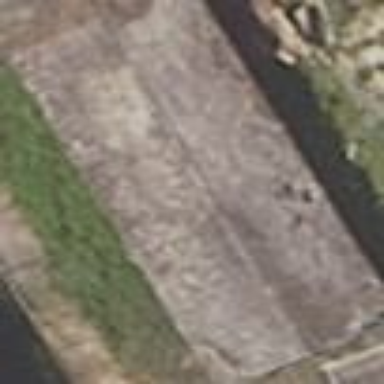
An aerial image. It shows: Shed.